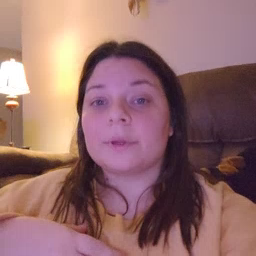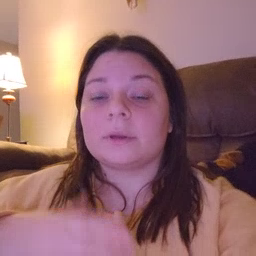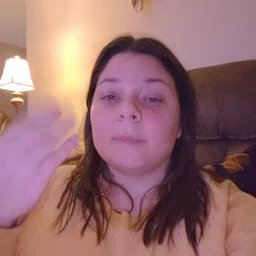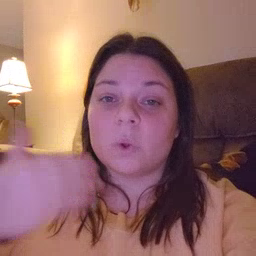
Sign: before